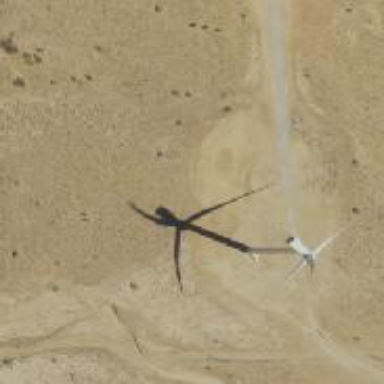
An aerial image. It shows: Wind generator of the horizontal axis type made by Vestas.